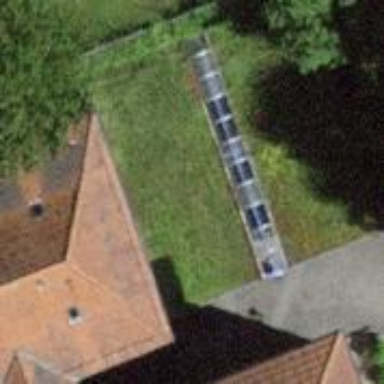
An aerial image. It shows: View of roof of building.